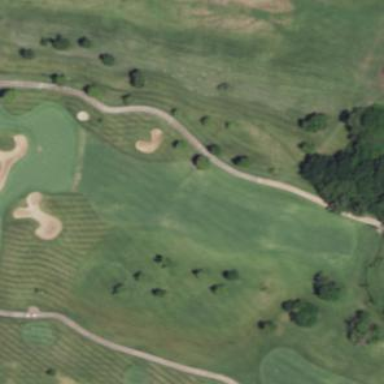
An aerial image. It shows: Grassy area designated as golf fairway.